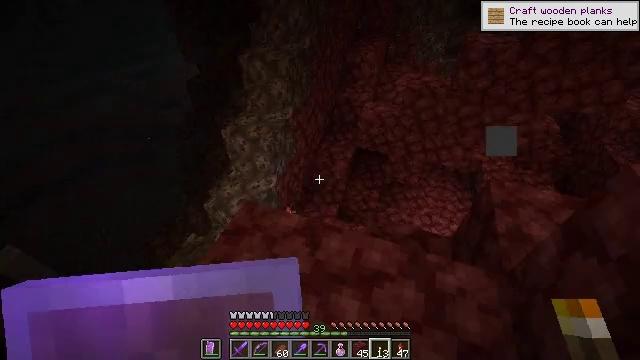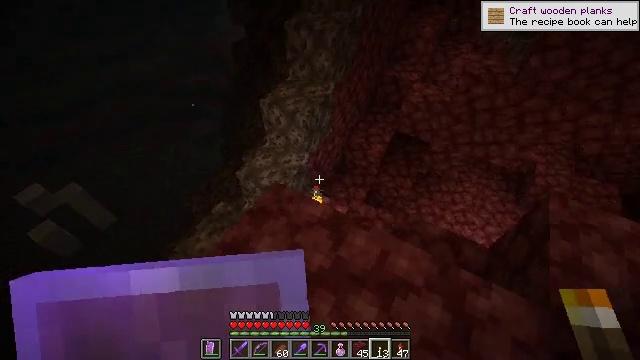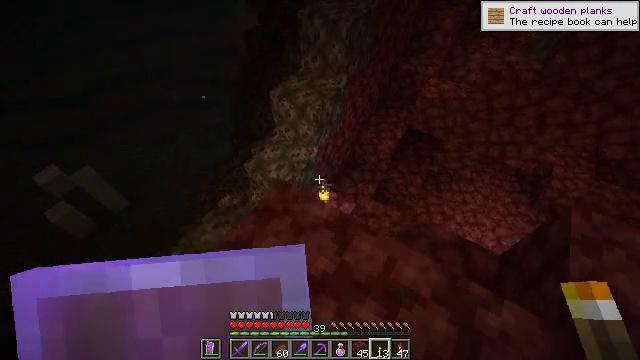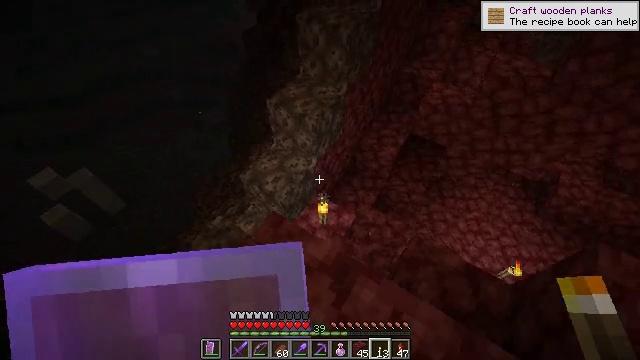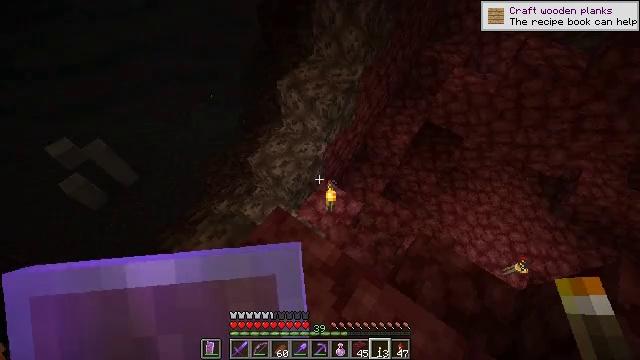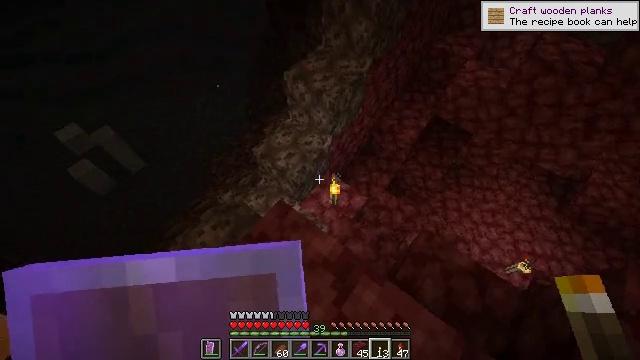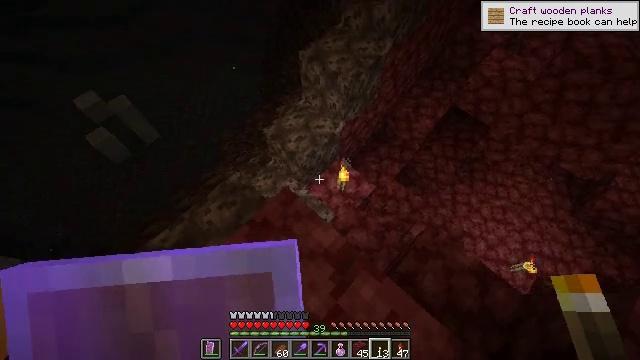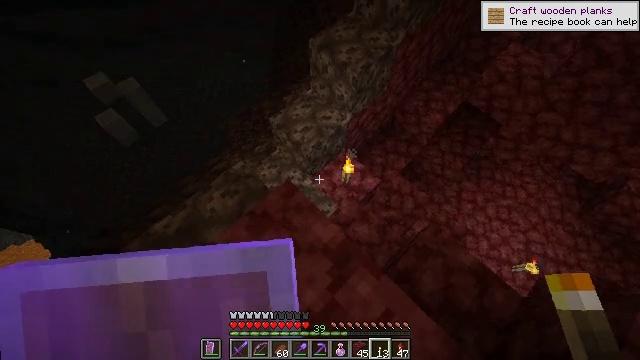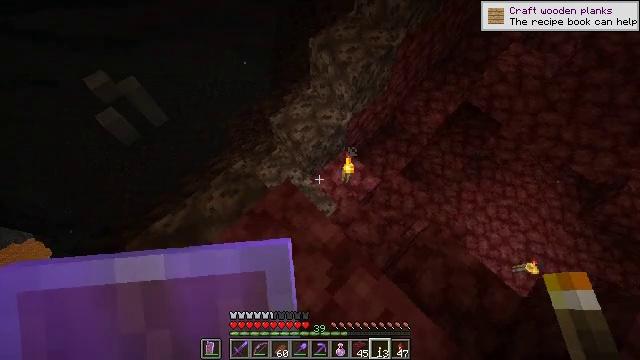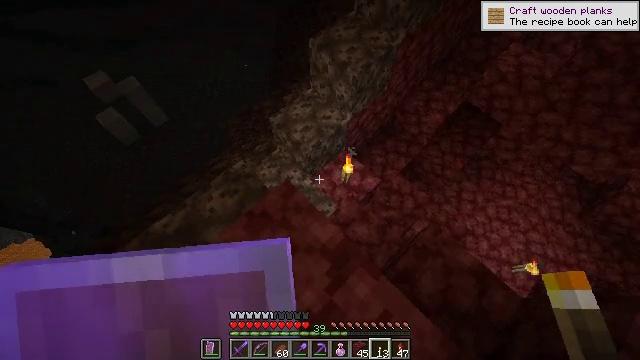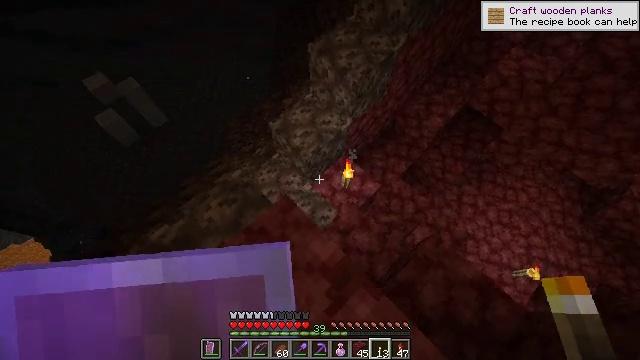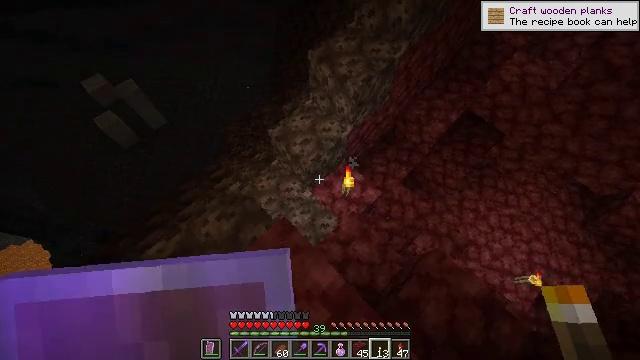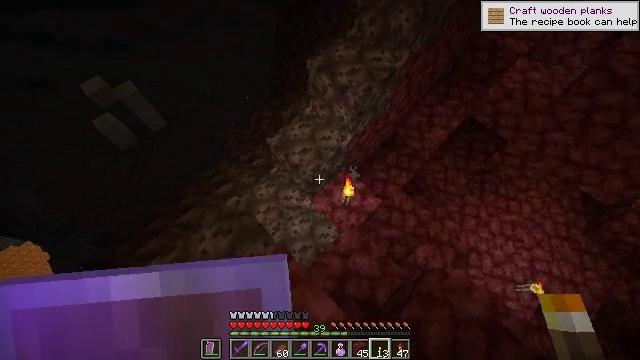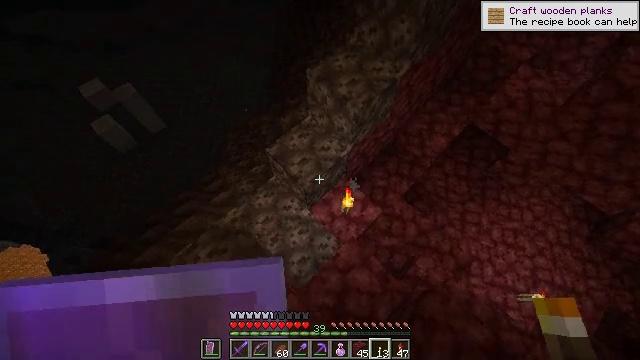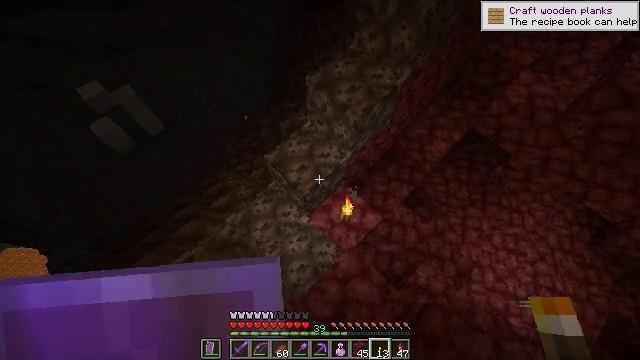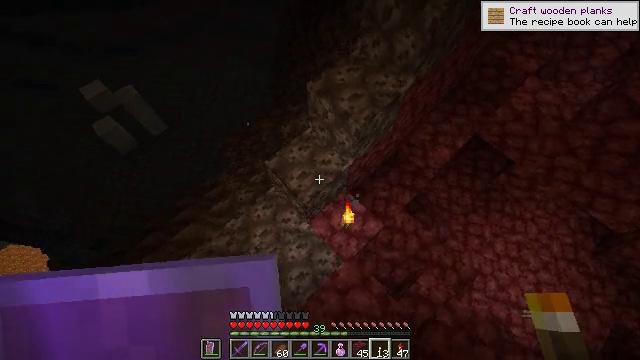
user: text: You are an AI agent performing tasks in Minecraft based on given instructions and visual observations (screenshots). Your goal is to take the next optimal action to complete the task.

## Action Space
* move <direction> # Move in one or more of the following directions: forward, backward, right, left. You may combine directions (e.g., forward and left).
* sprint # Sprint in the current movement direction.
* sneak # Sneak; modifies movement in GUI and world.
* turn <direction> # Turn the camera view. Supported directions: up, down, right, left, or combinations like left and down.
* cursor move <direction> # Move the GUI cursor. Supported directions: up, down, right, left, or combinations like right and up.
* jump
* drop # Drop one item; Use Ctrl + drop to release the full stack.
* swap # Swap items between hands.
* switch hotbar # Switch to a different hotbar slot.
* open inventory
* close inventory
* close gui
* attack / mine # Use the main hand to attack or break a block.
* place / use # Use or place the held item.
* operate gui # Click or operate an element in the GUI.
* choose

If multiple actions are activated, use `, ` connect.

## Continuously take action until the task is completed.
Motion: motion action
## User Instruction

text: Break soul sand to slow down mobs.
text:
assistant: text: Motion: move forward, turn left and down
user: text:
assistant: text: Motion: move forward, turn left and down
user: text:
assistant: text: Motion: move forward
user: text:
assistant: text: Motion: turn left and down
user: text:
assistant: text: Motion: turn left and down
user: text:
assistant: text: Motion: turn left and down
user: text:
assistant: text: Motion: turn left and down
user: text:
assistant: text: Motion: no_op
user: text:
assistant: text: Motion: no_op
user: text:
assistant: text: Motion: move forward
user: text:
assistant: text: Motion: move forward
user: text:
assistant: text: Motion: move forward
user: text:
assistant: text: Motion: move forward
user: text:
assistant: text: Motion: move forward
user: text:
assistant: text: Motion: move forward
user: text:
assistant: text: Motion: move forward, turn left
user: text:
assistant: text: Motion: move forward
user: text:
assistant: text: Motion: move forward
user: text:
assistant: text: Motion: move forward
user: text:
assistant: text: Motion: no_op
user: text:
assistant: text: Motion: no_op
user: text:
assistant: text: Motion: no_op
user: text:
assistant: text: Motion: turn up
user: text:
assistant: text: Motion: turn right and up
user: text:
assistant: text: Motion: turn right and up
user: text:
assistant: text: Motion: turn right and up
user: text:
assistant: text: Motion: turn up
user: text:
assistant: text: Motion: turn up
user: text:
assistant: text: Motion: move left, turn up
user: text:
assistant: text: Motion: move left